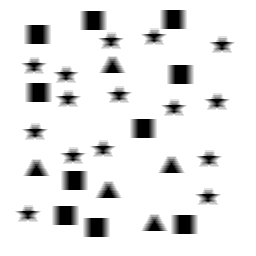
Squares: 10
Triangles: 5
Stars: 15
Total shapes: 30